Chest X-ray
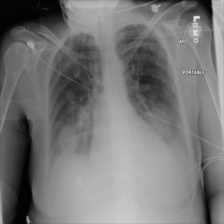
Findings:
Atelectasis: negative
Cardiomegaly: negative
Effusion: negative
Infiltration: negative
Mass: negative
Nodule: negative
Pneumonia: negative
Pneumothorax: negative
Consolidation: negative
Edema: negative
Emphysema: negative
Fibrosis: negative
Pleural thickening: negative
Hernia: negative